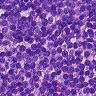
Metastatic tissue present: no